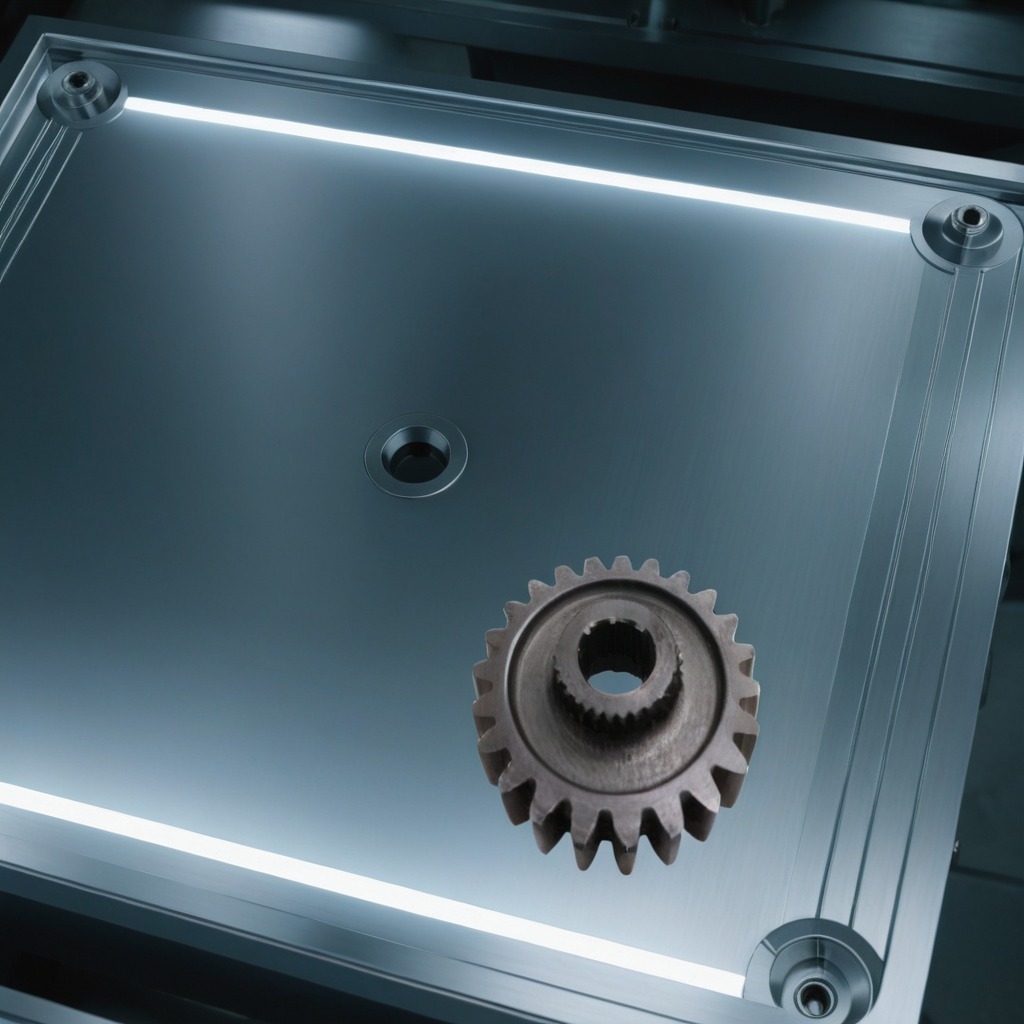
A steel gear with teeth is lying on the metal table.